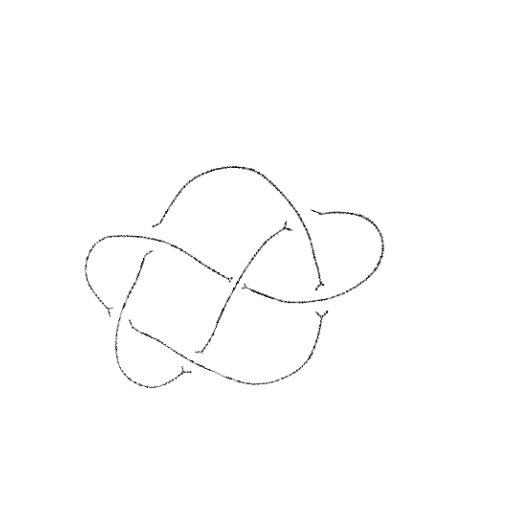
Crossing number: 6